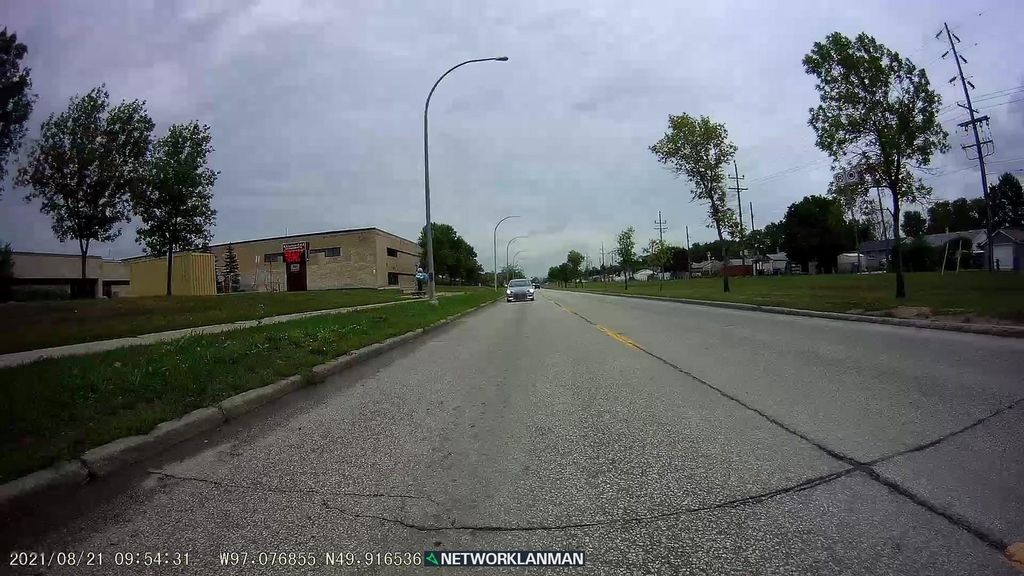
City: winnipeg